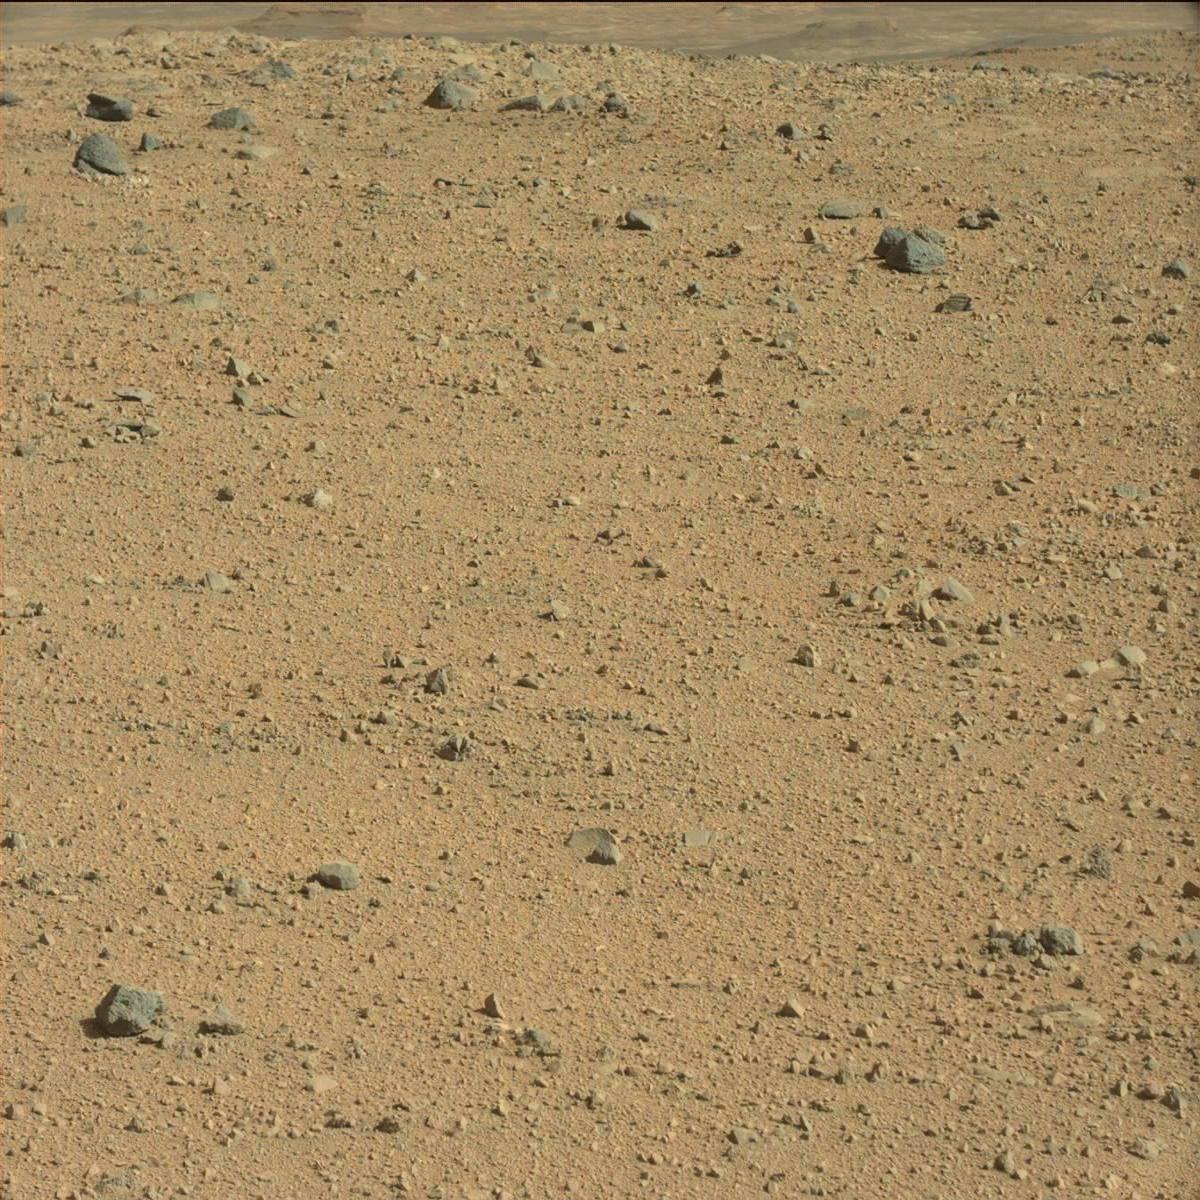
Terrain classes present: Bedrock, Ridge, Rock, Sand / Soil